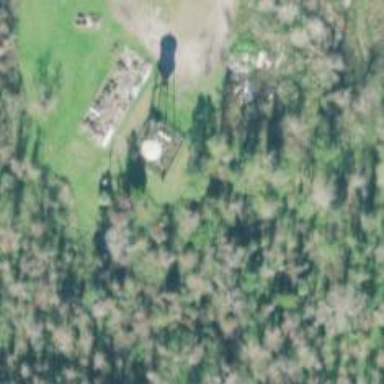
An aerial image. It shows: Water tower that is man-made.